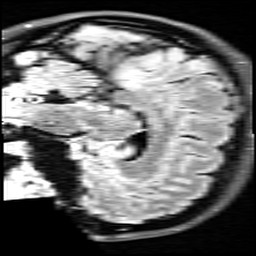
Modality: FLAIR
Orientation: sagittal
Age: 41
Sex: female
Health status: healthy
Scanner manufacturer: siemens
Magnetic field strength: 3 T
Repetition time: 9 s
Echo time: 0.088 s